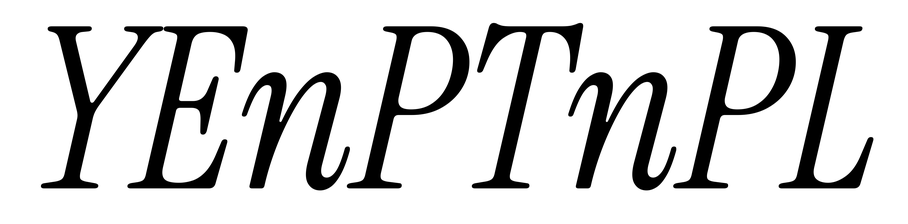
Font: InstrumentSerif-Italic